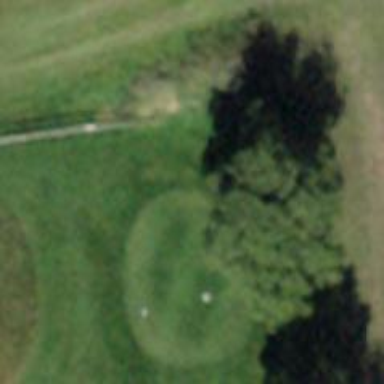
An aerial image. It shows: Golf tee.